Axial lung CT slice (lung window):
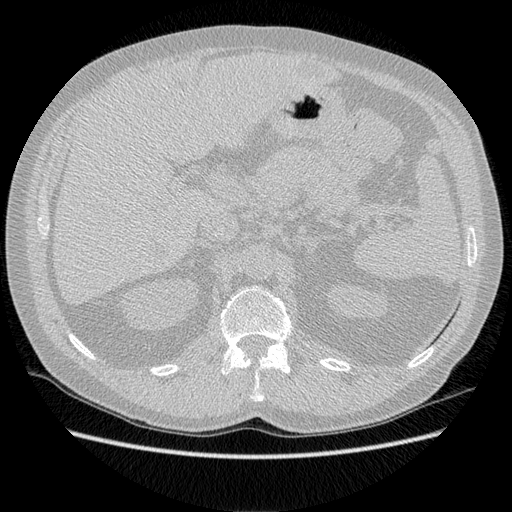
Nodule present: no